Question: I have a function in JavaScript which is expecting a byte array to be passed into it from Native C++ code. For example:
'''
function OnEvent(event, data1)
{
console.log("data1[0] = " + data1[0]);
}
'''
I would like for it to print 0x55 or even the decimal value of it. For some reason, I am seeing the following in the console log:

How can I print the hex value of the byte or even the decimal value without printing the character?
---
I went to the link below thanks to Vinothbabu. I used the unpack function:
'''
function unpack(str) {
var bytes = [];
$("#homePage").append("str.length = " + str.length + "<br>");
for(var i = 0, n = str.length; i < n; i++) {
var char = str.charCodeAt(i);
$("#homePage").append("char is equal to " + char + "<br>");
bytes.push(char >>> 8, char & 0xFF);
}
return bytes;
}
'''
It prints "char is equal to 65533" and the value of "bytes" prints out "255, 253" which means it has a value of 0xFFFD.
This is not the data/payload that I was expecting. Do you know why there are 2 bytes?
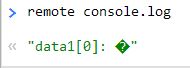
Answer: I believe this will do the trick:
'''
console.log("data1[0] = " + data1[0].toString(16));
'''